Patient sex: M
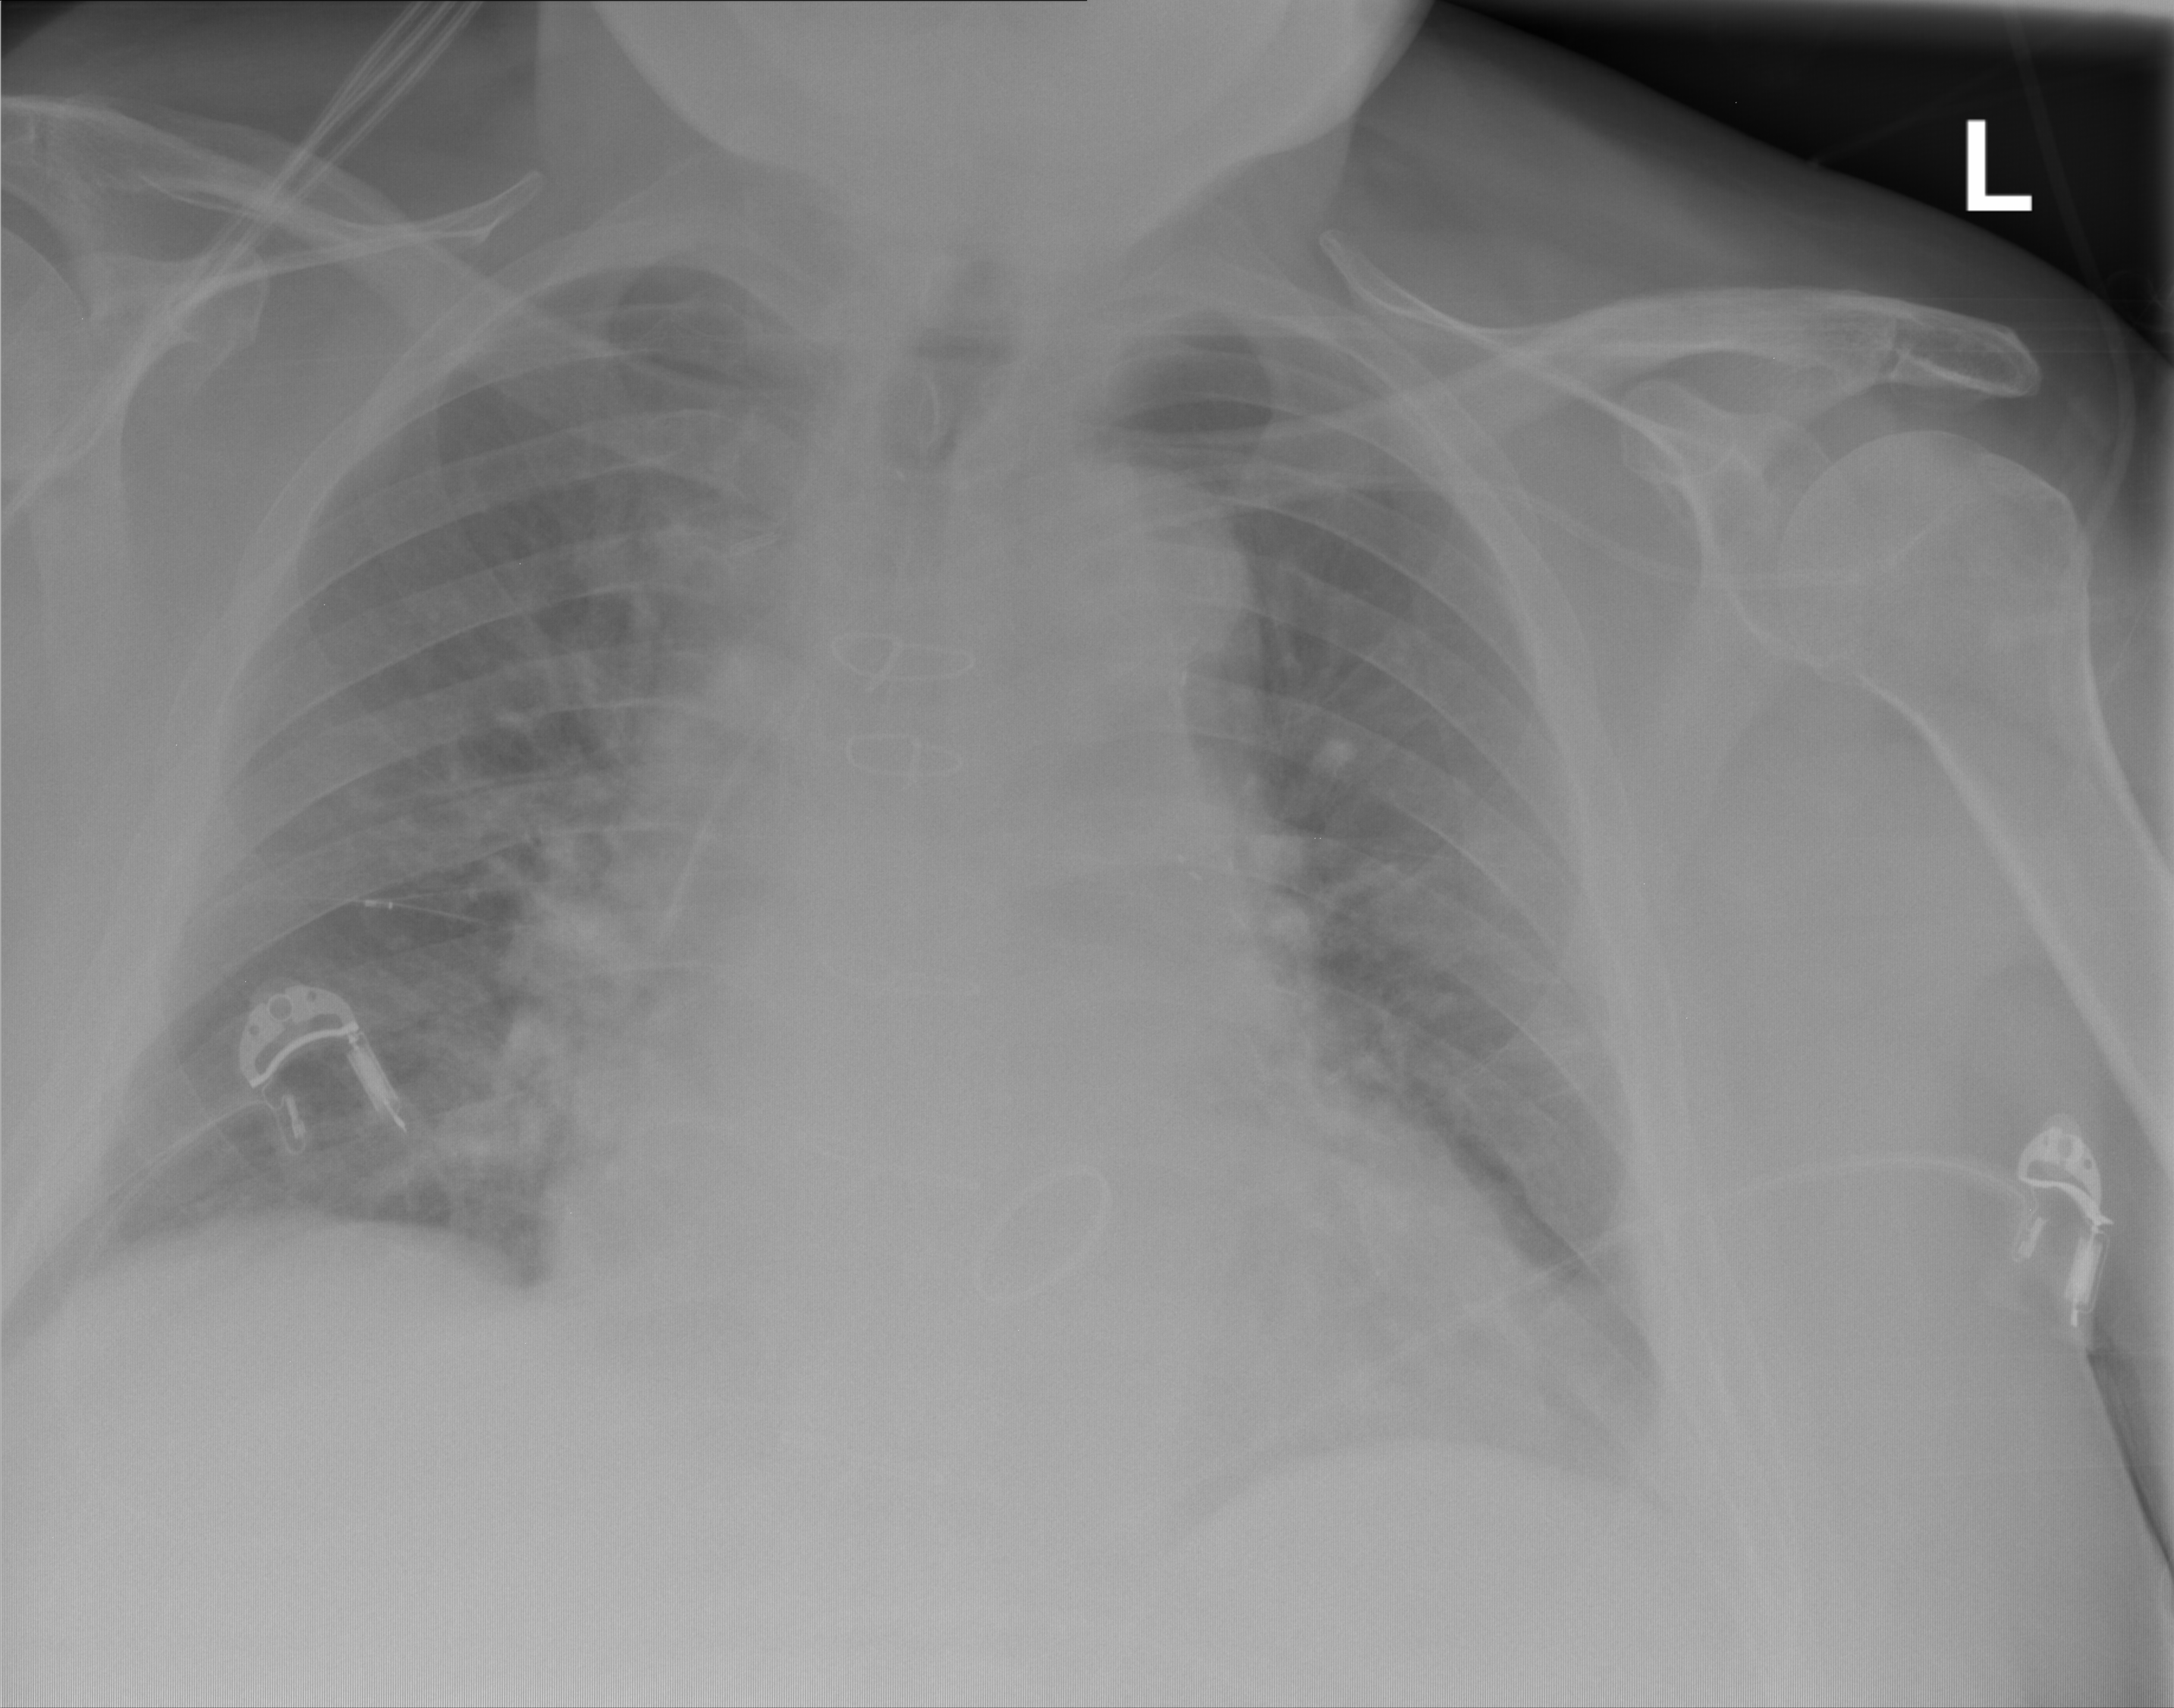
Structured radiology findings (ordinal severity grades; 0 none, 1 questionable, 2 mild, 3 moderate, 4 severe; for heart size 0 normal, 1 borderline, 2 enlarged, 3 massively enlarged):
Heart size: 2
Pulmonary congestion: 2
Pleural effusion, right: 0
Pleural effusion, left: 0
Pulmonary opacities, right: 0
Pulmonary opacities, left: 0
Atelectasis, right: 0
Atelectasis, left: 2